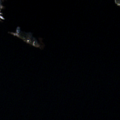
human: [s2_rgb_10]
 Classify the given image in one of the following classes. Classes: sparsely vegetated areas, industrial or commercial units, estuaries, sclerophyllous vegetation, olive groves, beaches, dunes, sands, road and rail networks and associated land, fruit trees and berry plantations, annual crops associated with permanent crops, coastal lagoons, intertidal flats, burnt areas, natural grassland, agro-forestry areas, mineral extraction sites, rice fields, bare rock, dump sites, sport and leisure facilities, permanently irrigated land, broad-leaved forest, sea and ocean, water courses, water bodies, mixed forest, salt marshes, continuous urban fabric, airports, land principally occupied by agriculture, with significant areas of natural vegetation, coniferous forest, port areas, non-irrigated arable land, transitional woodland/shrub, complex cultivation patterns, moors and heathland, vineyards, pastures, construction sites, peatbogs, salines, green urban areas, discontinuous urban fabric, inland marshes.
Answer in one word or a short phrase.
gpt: water bodies